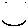
Label: smiley face